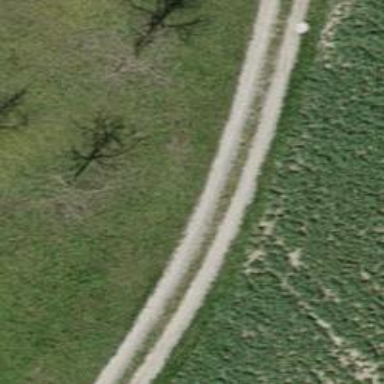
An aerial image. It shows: Compacted track with grade2 surface.